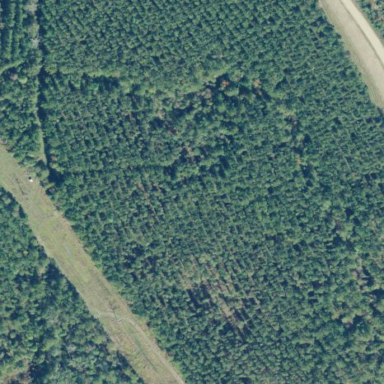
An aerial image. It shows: Forest area.